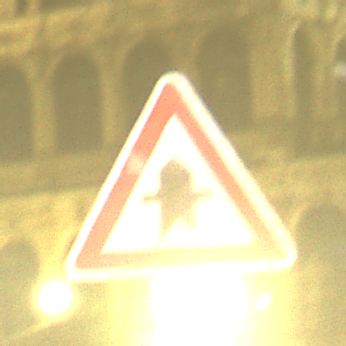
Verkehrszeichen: Vorfahrt
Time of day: Night
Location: Outdoor (Urban)
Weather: Overcast
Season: NotSpecified
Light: Artificial